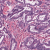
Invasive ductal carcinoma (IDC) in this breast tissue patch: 1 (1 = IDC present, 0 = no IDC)